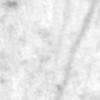
Label: change